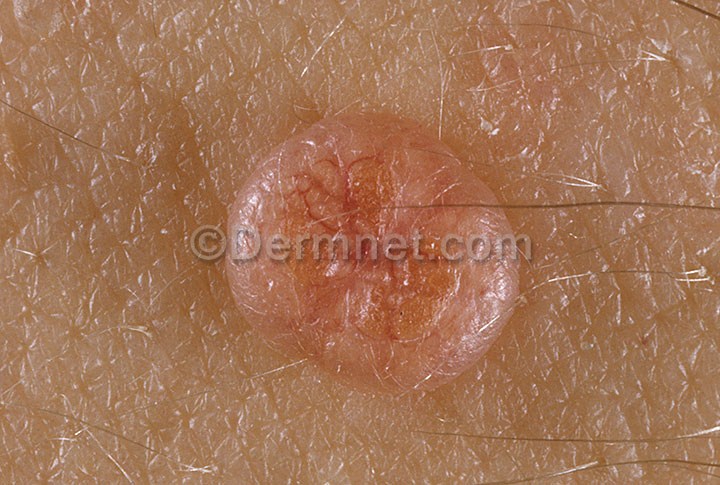
Disease: Warts Molluscum and other Viral Infections